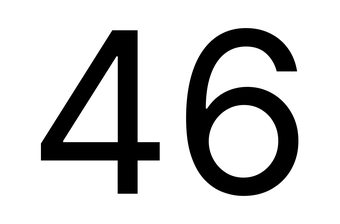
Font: Inter_Regular